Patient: sex M, age 58
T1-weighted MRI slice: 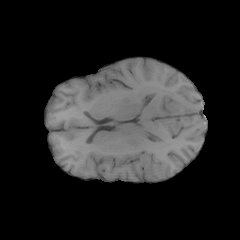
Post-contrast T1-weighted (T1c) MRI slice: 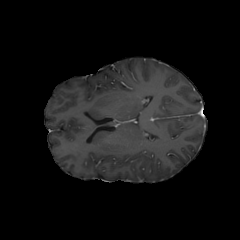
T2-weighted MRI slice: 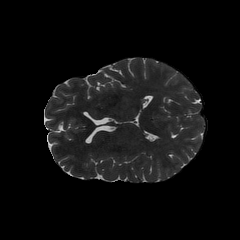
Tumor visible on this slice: no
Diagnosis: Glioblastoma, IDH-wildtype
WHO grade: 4